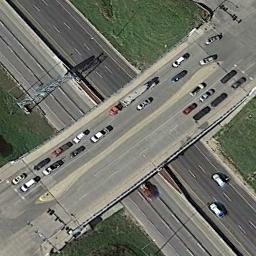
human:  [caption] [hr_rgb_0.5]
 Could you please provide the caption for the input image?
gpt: There are many cars on the overpass .

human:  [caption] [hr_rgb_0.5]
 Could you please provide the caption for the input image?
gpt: There are three overpasses built above the other three roads .

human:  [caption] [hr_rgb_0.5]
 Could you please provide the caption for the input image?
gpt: The cross-line overpass is over the road on the lawn .

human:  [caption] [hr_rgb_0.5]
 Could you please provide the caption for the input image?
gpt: The overpass is next to the grass with some cars .

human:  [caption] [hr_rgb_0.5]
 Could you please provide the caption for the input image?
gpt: There are some green lawns around the overpass .